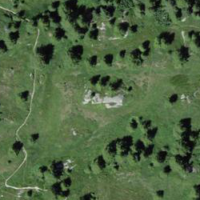
EUNIS habitat code: 26
Species observed at this site:
Arnica montana